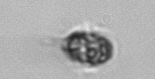
Label: Mesodinium